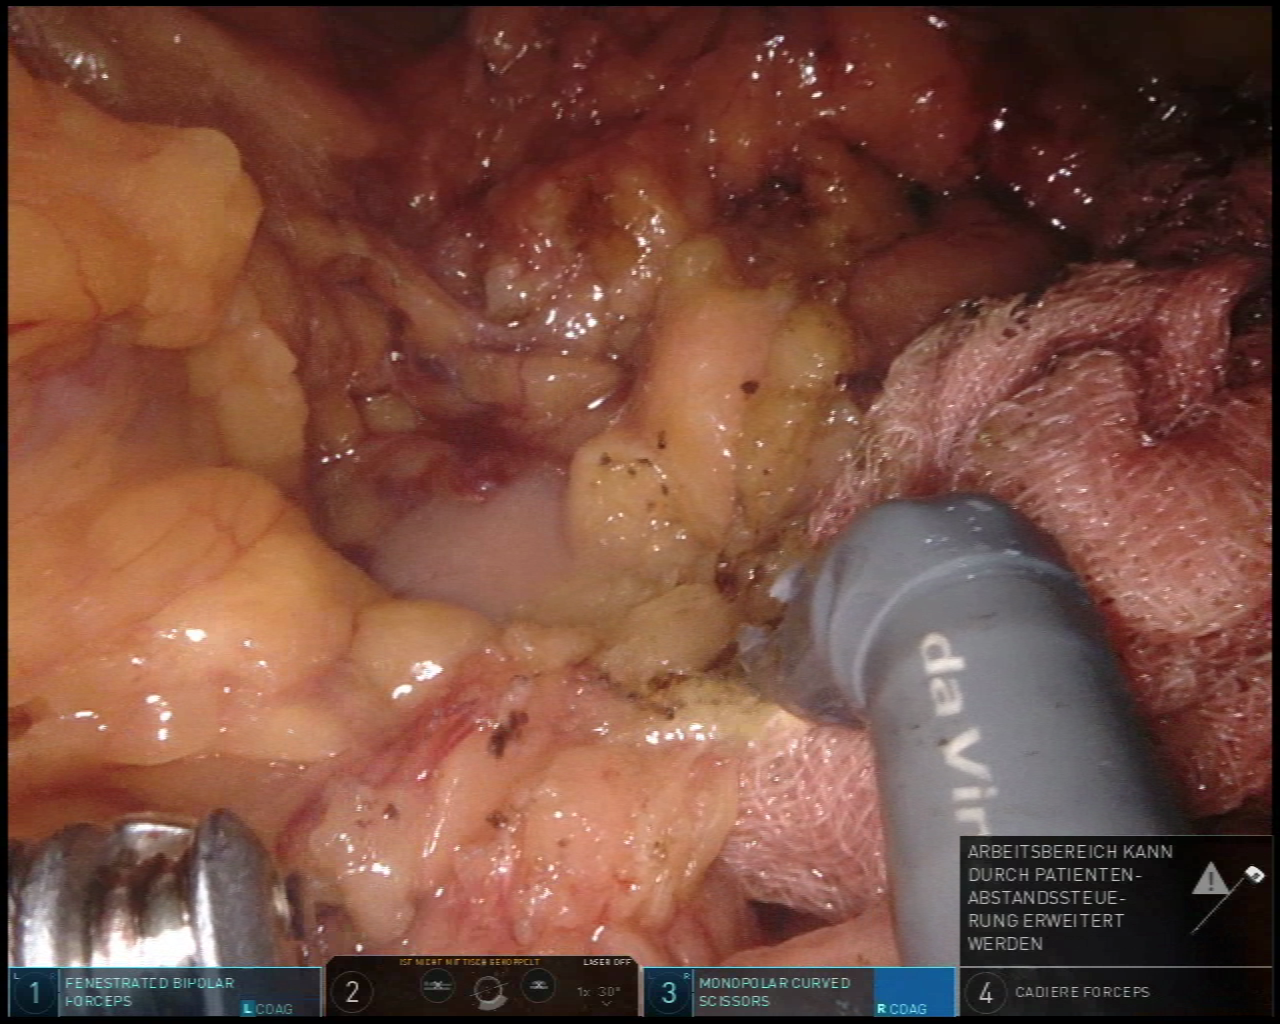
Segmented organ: stomach
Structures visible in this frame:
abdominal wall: no
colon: yes
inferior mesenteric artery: no
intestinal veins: no
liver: no
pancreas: no
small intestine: no
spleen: no
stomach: yes
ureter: no
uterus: no
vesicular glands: no